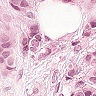
Metastatic tissue present: yes